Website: crate-barrel
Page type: customer-info-address
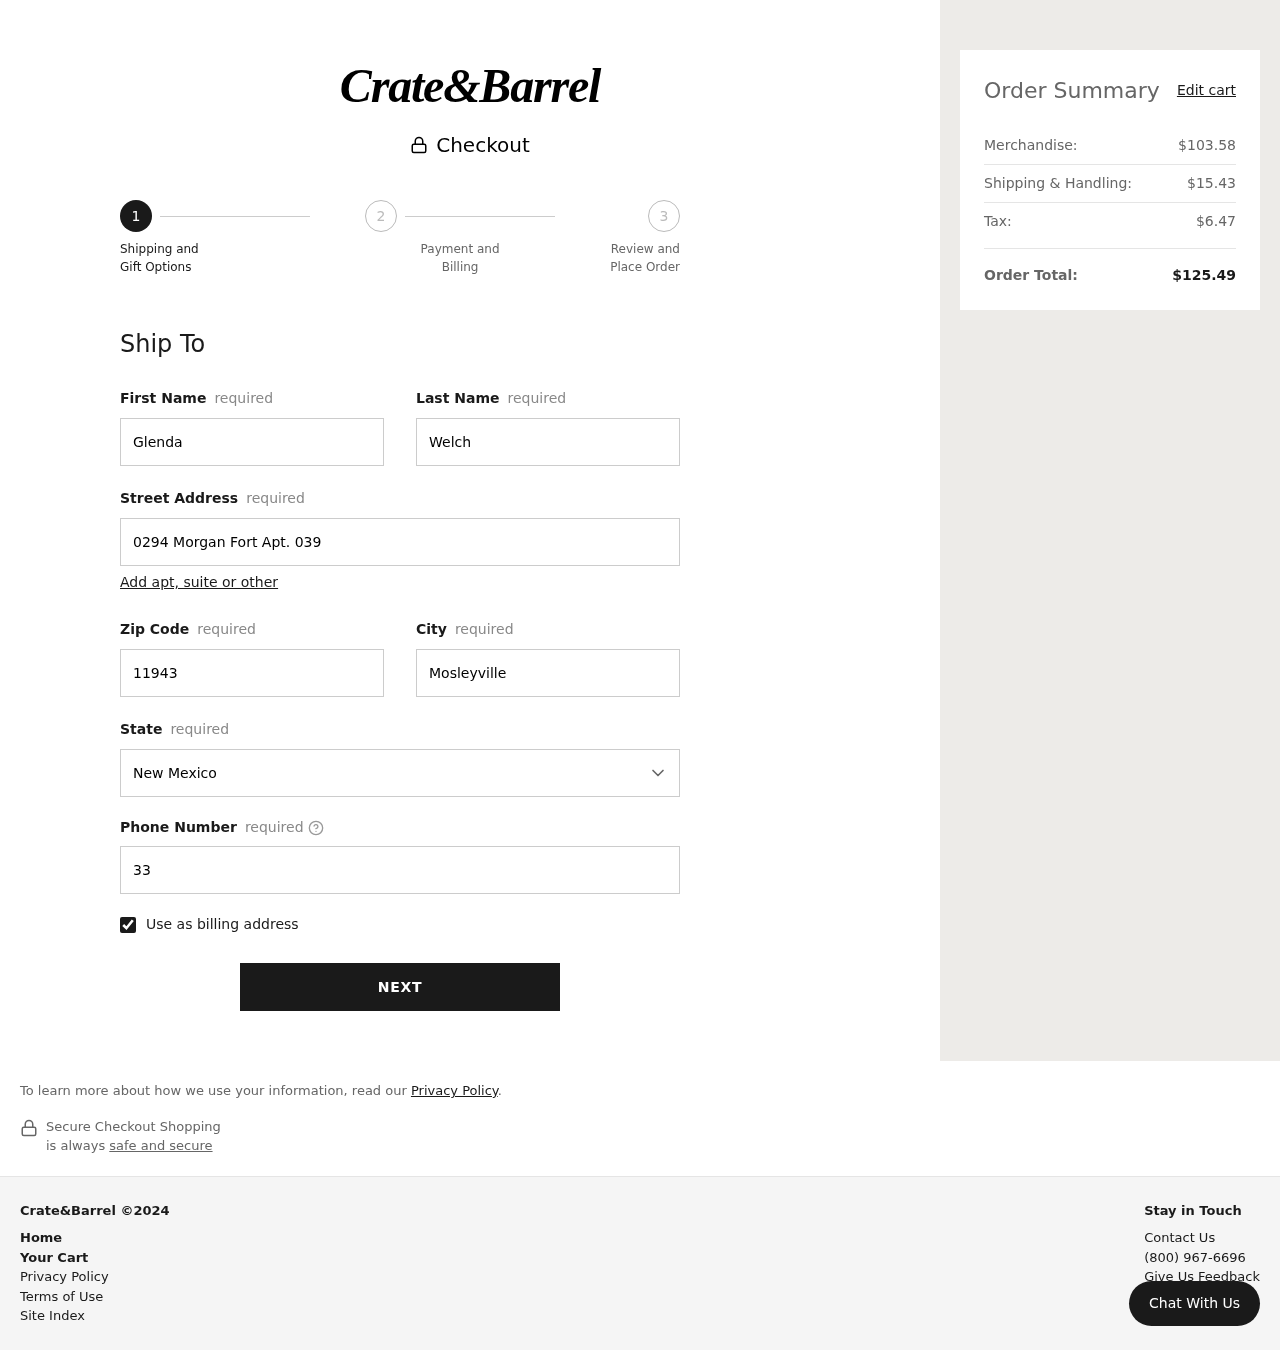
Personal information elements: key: PII_CITY
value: Mosleyville
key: PII_FIRSTNAME
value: Glenda
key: PII_LASTNAME
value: Welch
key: PII_PHONE
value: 3329246623
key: PII_POSTCODE
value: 11943
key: PII_STATE
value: New Mexico
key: PII_STREET
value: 0294 Morgan Fort Apt. 039
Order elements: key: ORDER_SUBTOTAL
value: $103.58
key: ORDER_SHIPPING_COST
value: $15.43
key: ORDER_TAX
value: $6.47
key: ORDER_TOTAL
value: $125.49